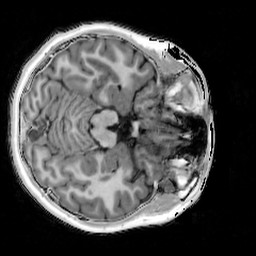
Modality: T1w
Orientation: axial
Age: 16
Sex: female
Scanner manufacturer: siemens
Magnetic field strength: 3 T
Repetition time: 4 s
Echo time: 0.00291 s